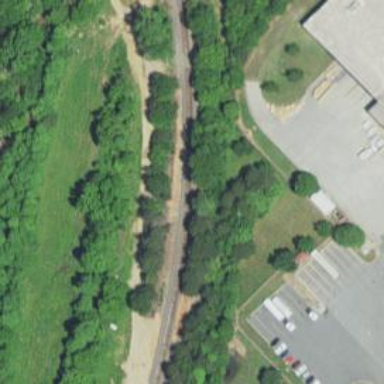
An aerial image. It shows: Disused railway spur line.